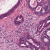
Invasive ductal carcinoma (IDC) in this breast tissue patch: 0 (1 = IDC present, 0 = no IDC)